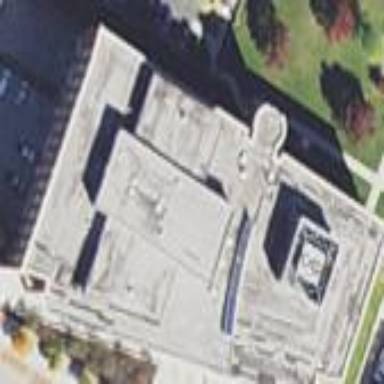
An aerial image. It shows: Courthouse building.